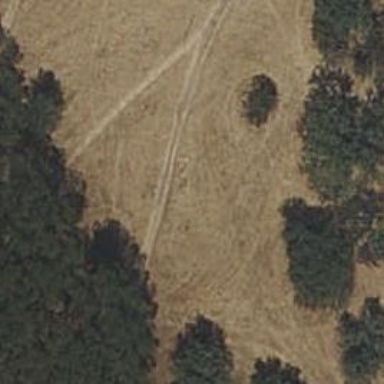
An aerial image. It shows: Dirt path.